Interaction volume radius: 5 \u00c5
Interaction volume height: 10 \u00c5
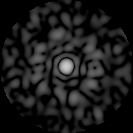
Disorder parameter: 0.8127